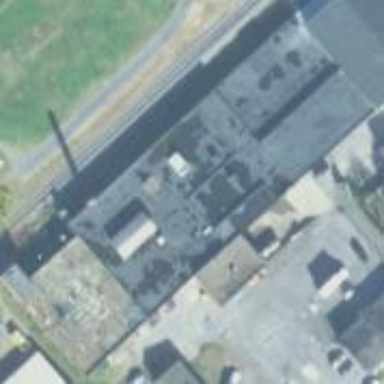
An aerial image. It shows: Industrial building.